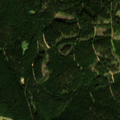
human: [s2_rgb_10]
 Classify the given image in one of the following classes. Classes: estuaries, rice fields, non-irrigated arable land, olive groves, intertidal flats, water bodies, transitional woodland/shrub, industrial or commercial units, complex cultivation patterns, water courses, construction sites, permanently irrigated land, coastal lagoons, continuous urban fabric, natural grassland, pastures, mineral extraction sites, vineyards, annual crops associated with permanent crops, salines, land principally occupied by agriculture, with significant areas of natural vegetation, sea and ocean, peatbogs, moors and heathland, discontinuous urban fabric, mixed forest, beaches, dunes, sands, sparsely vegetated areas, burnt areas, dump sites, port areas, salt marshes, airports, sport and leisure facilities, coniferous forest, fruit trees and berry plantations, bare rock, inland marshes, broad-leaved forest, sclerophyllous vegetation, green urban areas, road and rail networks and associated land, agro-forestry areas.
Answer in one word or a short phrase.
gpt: coniferous forest, transitional woodland/shrub